Question: I've just started with Yii (2.0) and I have a problem.
I need to make sure that the Maximum Order Quantity is always equal or greater than the Minimum Order Quantity. Which means, that you can't order a minimum of 10, and maximum of 5 for example.
Here is a screenshot.

And some code:
'''
<?= $form->field($model, 'minimum_order_quantity')->widget(TouchSpin::classname(), [
'options' => [
'placeholder' => 'Minimum Order Quantity ...',
'class' => 'input-lg',
],
'pluginOptions' => [
'buttonup_class' => 'btn btn-primary',
'buttondown_class' => 'btn btn-info',
'buttonup_txt' => '<i class="glyphicon glyphicon-plus-sign"></i>',
'buttondown_txt' => '<i class="glyphicon glyphicon-minus-sign"></i>'
],
]) ?>
<?= $form->field($model, 'maximum_order_quantity')->widget(TouchSpin::classname(), [
'options' => [
'placeholder' => 'Maximum Order Quantity ...',
'class' => 'input-lg',
],
'pluginOptions' => [
'buttonup_class' => 'btn btn-primary',
'buttondown_class' => 'btn btn-info',
'buttonup_txt' => '<i class="glyphicon glyphicon-plus-sign"></i>',
'buttondown_txt' => '<i class="glyphicon glyphicon-minus-sign"></i>'
],
]) ?>
'''
This would be the _form.php.
Thanks in advance!
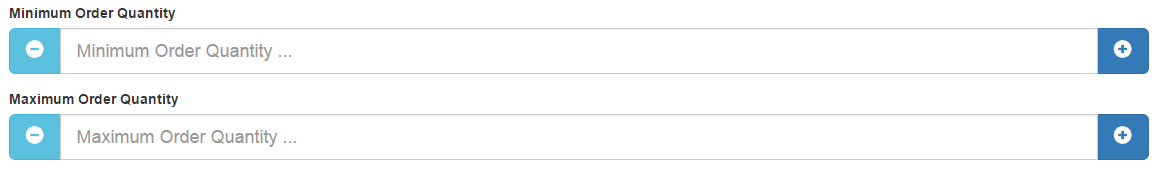
Answer: You can do this with a rule in you Model:
'''
[['maximum_order_quantity'], 'compare', 'compareAttribute' => 'minimum_order_quantity', 'operator' => '>='],
'''